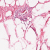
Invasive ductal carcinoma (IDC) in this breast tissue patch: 0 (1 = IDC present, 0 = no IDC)